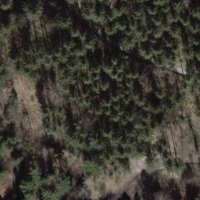
EUNIS habitat code: 44
Species observed at this site:
Chelidonium majus
Acer pseudoplatanus